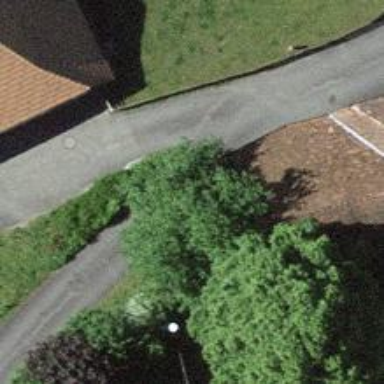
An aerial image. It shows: Set of steps on the road.